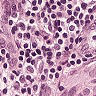
Metastatic tissue present: yes